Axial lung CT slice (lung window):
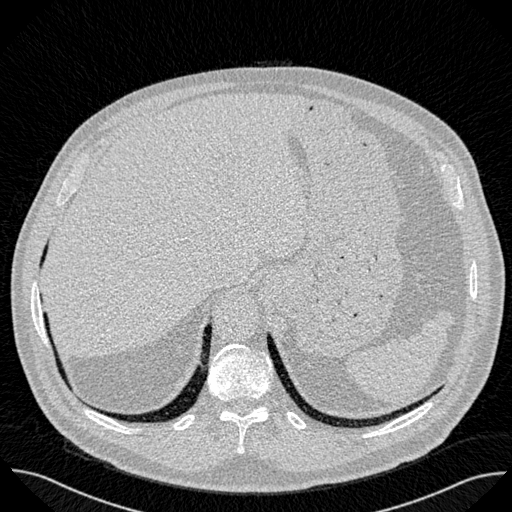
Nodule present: no